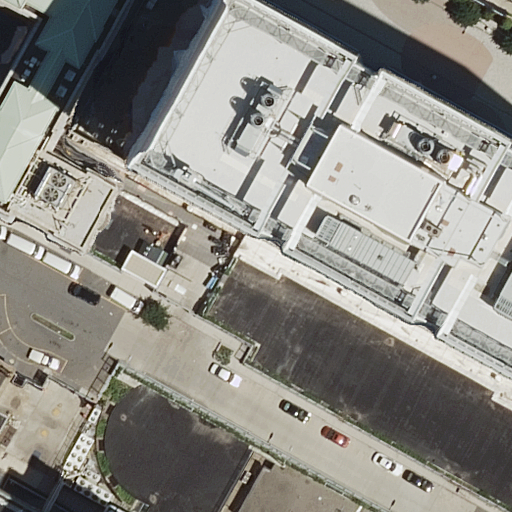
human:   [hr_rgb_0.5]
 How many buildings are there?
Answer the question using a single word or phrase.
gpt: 5

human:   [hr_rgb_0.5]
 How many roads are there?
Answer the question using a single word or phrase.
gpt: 2

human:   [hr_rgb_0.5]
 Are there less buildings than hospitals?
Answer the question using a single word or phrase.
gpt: no

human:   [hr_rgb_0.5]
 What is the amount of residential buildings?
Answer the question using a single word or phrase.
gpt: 4

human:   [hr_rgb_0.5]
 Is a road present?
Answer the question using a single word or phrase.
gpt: yes

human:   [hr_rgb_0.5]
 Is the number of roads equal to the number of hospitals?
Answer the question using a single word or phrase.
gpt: no

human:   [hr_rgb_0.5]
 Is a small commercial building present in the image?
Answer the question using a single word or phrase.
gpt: no

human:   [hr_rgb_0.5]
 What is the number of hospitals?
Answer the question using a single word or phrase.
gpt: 1

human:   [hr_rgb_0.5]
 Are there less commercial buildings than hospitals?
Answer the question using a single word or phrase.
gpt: yes

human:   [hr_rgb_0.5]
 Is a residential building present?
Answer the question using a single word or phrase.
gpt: yes

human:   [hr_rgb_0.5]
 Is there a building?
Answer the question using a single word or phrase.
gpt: yes

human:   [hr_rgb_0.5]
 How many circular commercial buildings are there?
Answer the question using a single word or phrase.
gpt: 0

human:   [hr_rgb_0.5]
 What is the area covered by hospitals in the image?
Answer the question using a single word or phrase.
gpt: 2744m2

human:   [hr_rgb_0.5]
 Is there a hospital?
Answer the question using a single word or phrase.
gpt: yes

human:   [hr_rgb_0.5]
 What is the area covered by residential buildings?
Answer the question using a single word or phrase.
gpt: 1832m2

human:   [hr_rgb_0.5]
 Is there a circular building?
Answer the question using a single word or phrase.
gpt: no

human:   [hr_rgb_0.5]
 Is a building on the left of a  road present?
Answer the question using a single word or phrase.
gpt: yes

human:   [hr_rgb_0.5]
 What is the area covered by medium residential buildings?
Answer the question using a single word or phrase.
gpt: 343m2

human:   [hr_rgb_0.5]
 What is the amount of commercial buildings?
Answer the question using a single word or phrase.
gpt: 0

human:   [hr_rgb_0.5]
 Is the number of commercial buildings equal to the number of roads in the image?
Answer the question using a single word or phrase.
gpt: no

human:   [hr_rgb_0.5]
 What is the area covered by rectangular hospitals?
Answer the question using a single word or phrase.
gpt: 2744m2

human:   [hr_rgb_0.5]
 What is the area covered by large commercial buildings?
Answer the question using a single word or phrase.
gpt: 0m2

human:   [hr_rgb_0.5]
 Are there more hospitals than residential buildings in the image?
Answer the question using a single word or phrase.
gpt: no

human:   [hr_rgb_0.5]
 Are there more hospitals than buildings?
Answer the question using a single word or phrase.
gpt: no

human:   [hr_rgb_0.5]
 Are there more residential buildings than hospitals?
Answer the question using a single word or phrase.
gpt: yes

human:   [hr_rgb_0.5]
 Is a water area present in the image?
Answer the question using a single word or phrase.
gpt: no

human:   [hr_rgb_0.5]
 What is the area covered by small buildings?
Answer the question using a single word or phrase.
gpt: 11m2

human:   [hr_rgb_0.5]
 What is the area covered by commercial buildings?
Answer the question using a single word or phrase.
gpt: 0m2

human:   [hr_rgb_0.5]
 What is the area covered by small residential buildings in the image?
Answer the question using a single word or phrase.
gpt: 11m2

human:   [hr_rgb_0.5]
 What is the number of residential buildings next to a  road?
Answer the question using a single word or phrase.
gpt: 4

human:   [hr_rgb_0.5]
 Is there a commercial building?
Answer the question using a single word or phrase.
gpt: no

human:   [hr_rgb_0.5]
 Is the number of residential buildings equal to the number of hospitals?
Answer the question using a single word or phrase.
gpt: no

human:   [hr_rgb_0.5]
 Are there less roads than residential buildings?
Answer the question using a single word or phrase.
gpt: yes

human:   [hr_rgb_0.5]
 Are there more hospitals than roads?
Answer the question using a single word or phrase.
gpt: no

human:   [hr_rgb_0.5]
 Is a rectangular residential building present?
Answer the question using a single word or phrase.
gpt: yes

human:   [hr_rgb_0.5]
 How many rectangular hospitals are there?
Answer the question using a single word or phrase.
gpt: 1

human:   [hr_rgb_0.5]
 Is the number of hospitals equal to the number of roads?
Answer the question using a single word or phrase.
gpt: no

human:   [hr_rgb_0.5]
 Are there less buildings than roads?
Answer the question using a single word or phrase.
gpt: no

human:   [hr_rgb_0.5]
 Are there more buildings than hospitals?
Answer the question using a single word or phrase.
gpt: yes

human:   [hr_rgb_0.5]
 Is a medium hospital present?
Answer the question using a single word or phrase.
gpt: no

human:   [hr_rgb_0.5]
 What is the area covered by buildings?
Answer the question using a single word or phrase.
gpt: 3600m2

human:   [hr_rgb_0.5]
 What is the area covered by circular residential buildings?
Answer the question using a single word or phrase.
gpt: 0m2

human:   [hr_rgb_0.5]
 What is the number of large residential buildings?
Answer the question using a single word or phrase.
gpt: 2

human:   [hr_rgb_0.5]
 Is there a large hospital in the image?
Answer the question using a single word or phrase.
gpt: yes

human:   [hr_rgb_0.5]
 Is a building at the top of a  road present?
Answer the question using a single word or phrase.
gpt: yes

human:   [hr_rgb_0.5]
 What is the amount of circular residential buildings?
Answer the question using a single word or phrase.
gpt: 0

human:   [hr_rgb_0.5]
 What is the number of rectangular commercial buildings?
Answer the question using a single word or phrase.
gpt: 0

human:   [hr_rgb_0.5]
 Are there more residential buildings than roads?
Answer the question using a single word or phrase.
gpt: yes

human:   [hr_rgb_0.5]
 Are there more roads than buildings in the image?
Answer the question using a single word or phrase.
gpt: no

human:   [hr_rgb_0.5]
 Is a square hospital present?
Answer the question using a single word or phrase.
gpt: no

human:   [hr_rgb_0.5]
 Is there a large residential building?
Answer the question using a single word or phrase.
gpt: yes

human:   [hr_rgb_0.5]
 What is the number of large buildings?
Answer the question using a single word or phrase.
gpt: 3

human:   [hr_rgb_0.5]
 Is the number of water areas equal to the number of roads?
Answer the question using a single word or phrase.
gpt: no

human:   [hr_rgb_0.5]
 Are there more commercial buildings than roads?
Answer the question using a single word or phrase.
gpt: no

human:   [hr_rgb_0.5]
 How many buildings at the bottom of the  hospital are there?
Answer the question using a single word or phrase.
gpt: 0

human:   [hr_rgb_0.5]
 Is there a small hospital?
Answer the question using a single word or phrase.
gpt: no

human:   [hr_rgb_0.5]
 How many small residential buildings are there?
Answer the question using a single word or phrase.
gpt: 1

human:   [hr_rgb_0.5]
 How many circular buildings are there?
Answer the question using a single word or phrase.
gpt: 0

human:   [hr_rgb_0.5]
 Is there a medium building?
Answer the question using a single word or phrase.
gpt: yes

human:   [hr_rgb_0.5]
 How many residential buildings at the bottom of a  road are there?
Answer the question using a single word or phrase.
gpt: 3

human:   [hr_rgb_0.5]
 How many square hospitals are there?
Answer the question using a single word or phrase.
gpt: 0

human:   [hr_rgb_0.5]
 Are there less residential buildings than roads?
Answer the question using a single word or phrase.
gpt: no

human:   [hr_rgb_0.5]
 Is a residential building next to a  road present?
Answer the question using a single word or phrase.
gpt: yes

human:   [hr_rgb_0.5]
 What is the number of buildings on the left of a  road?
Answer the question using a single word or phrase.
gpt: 4